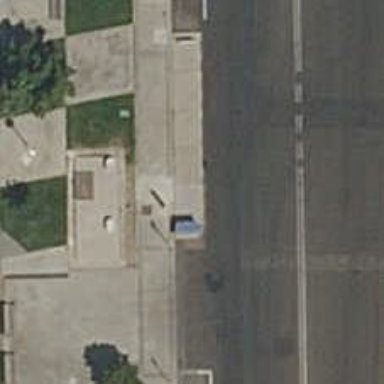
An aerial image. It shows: Bus stop with platform for public transport.